RGB frame:
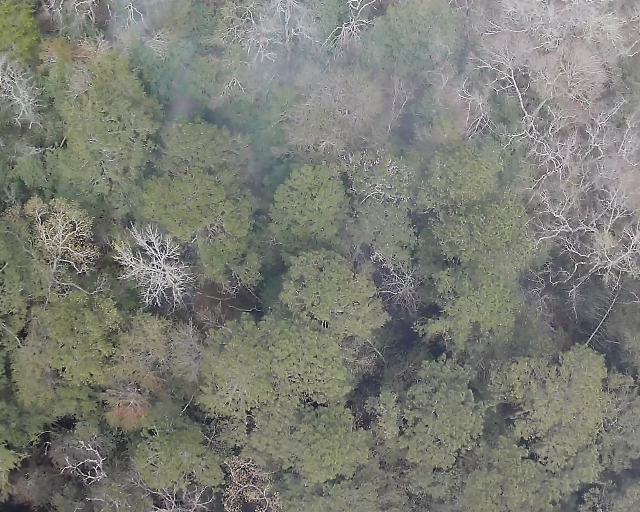
Thermal frame:
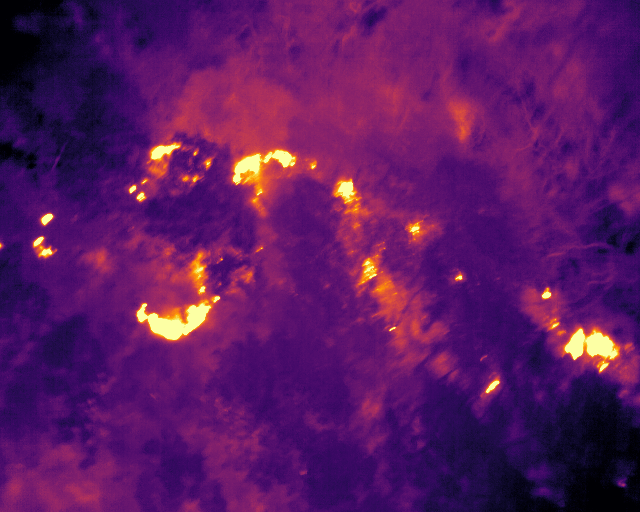
Captured: 2026-02-26 03:08:53
Pixels at or above 80 °C: 720 (fraction of frame: 0.002197)